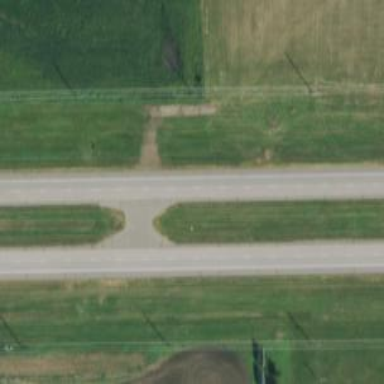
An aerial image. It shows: Primary highway.